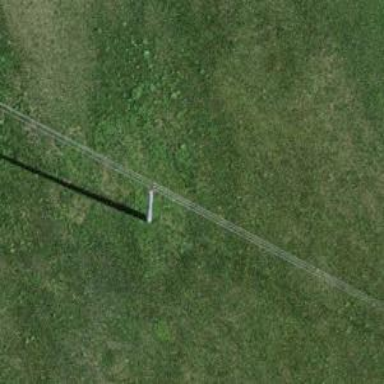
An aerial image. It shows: Minor power line.